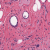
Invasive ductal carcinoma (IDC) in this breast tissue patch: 1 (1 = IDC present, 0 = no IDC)